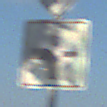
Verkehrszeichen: VerlaufVorfahrtsstrasse1
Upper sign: Vorfahrtsstrasse
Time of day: MorningAfternoon
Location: Outdoor (RoadRail)
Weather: Clear
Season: NotSpecified
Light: Natural